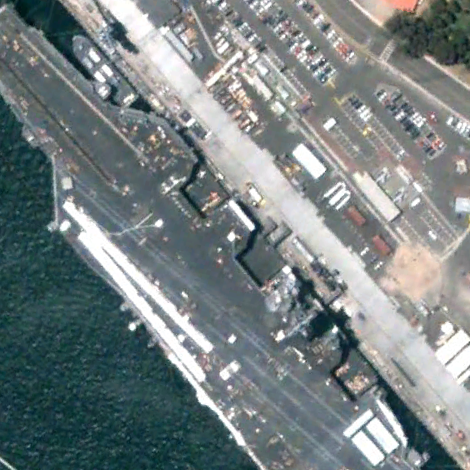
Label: aircraft_carrier